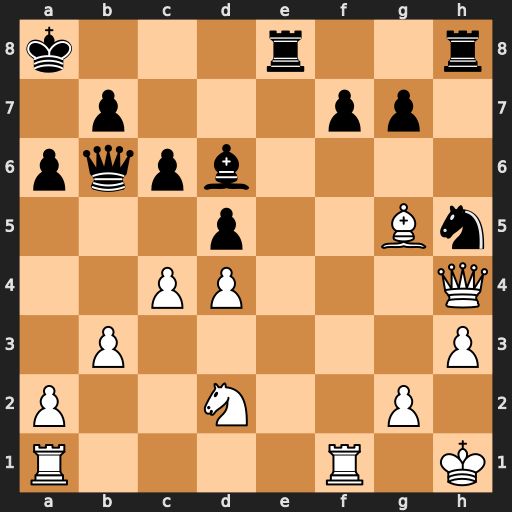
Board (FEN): k3r2r/1p3pp1/pqpb4/3p2Bn/2PP3Q/1P5P/P2N2P1/R4R1K
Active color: w
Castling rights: -
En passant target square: -
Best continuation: c5 Qb4 cxd6